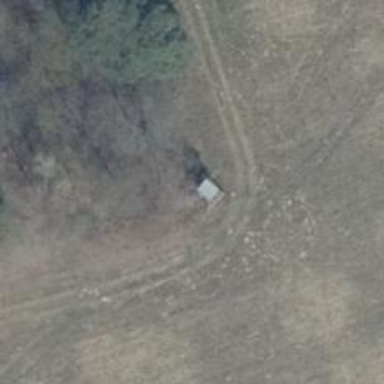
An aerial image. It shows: Hunting stand.